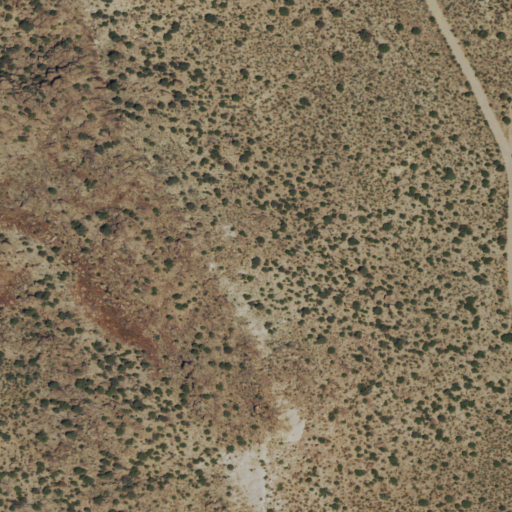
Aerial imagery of mountains in Nevada named Pahroc Range containing shrub and evergreen forest